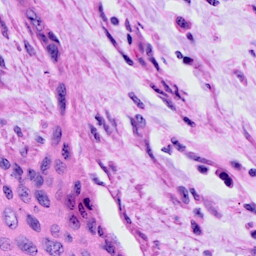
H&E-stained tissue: Cervix